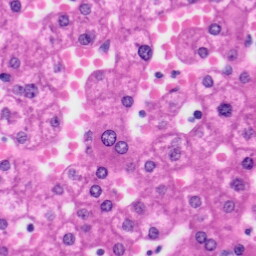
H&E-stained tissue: Liver